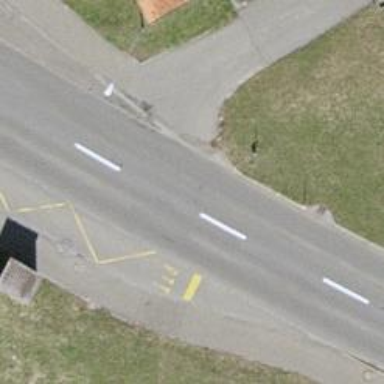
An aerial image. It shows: Public transport stop position.